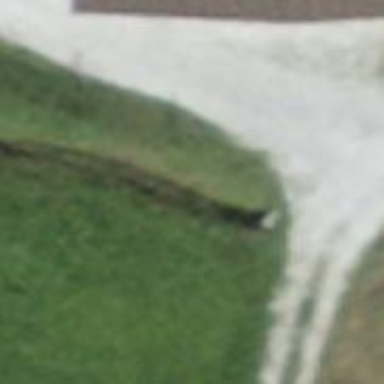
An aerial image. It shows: Culvert tunnel.